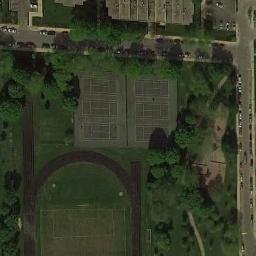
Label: tennis_court